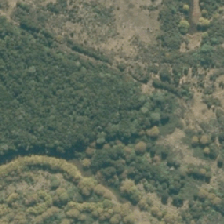
Land cover: manuka_kanuka